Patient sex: M
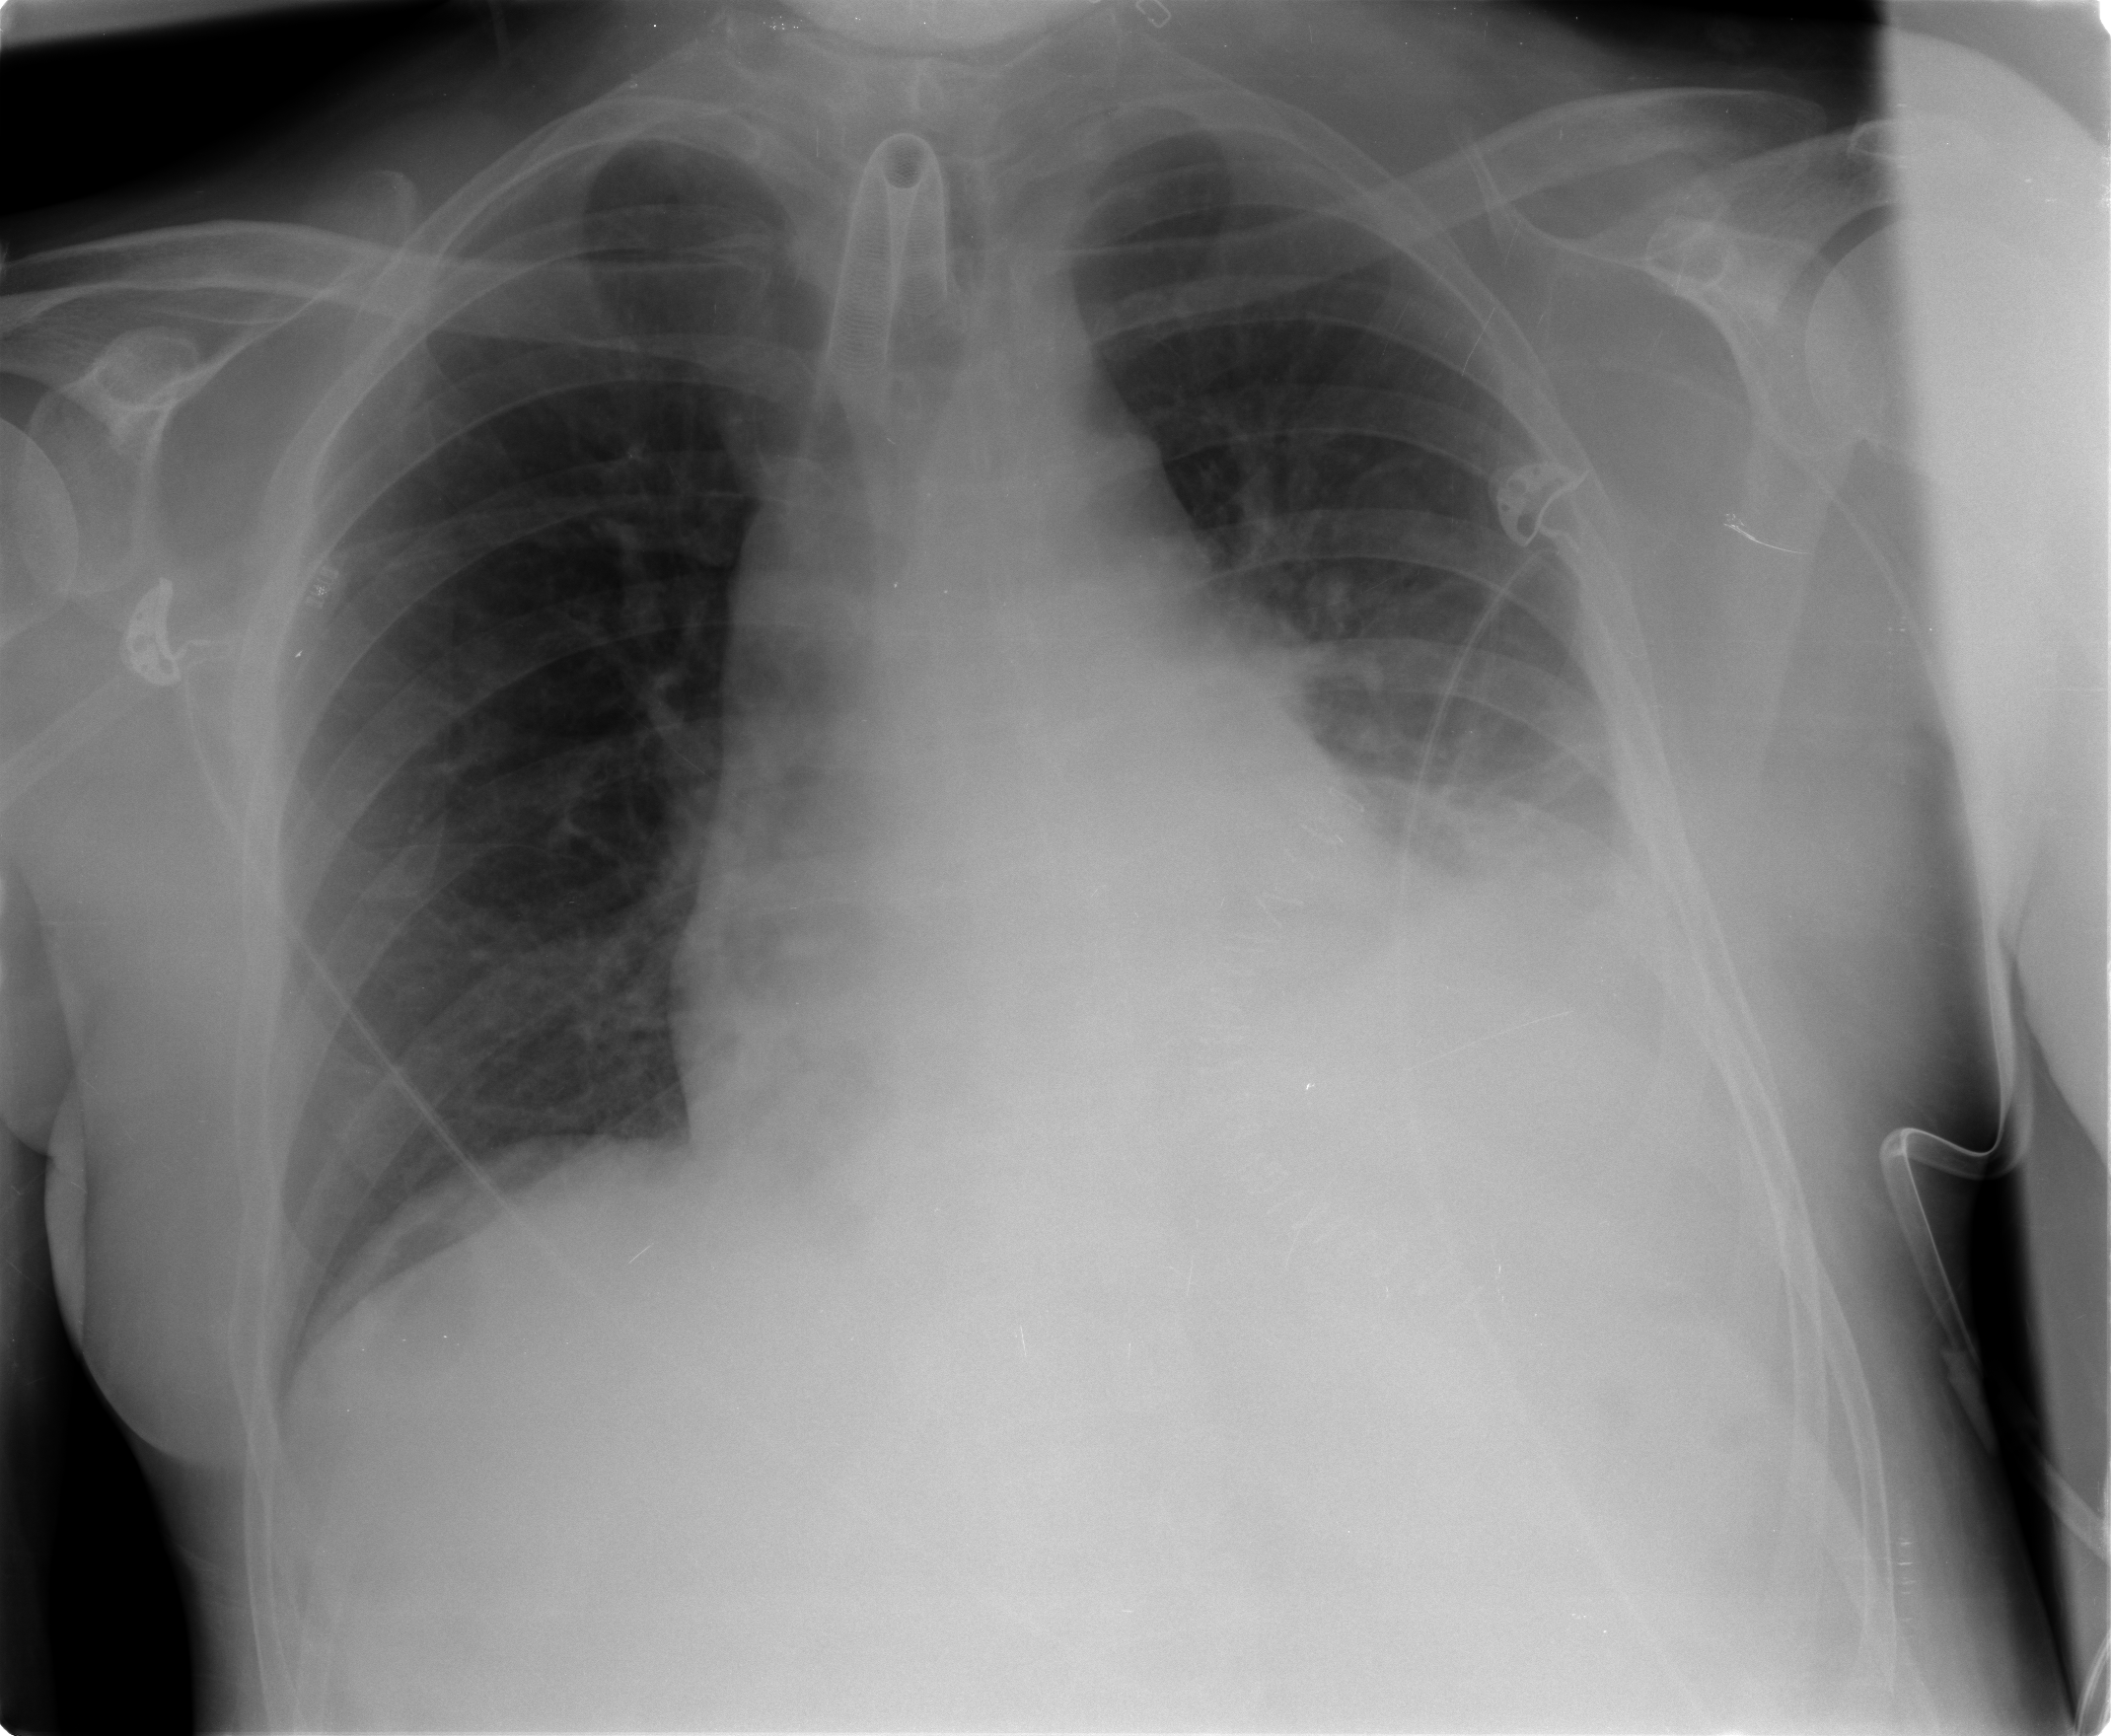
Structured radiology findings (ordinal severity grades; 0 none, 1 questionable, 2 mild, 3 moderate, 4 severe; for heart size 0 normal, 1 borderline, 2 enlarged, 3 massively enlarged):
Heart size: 0
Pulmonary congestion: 1
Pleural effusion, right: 0
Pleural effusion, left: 2
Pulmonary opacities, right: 0
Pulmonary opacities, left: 1
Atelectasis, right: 0
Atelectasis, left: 2